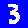
Digit: 3